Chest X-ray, PA view. Patient: 57 years old, sex M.
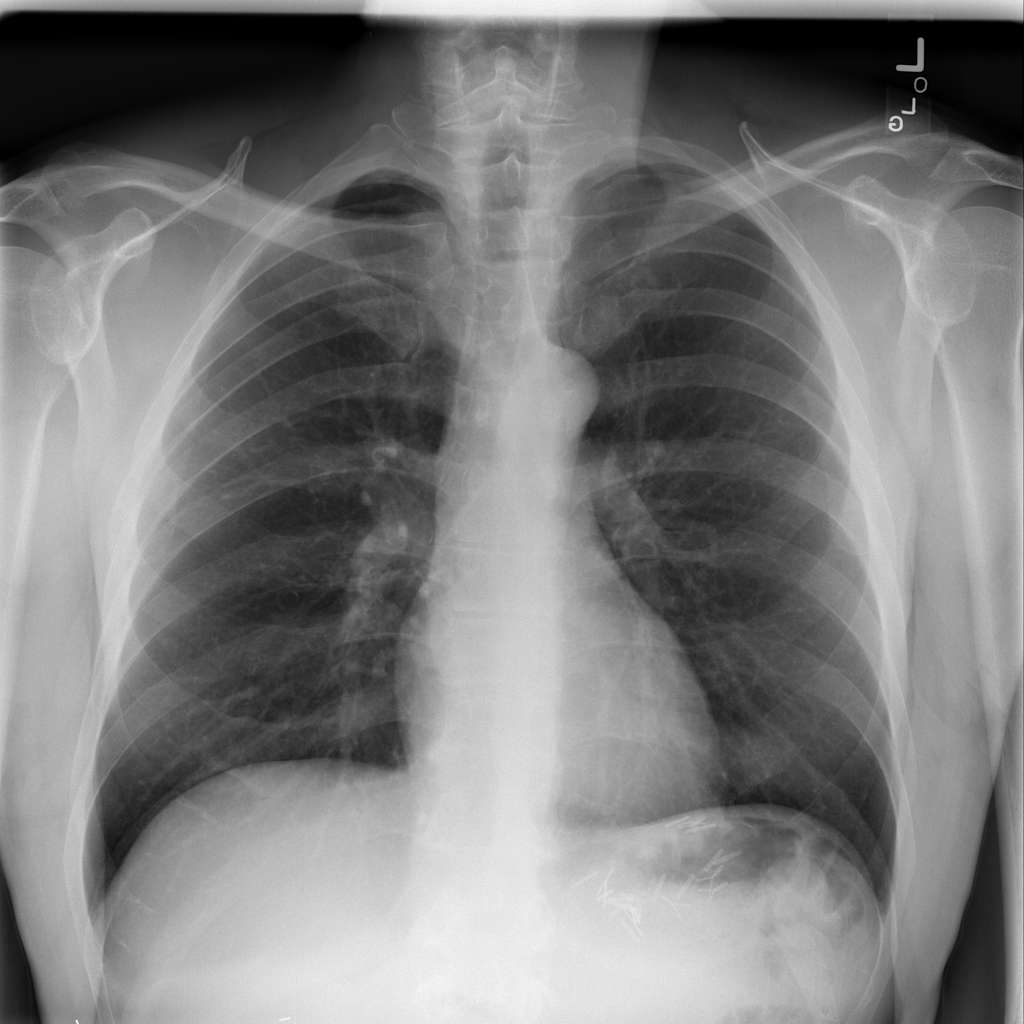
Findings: No Finding